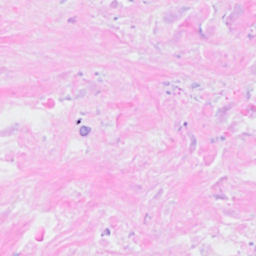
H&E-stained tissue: Breast